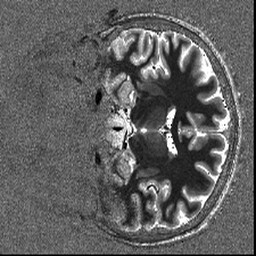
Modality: T1map
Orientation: coronal
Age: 29
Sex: male